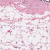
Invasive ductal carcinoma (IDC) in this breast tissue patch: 0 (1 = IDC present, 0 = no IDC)